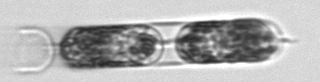
Label: Hemiaulus